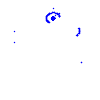
Particle: pion